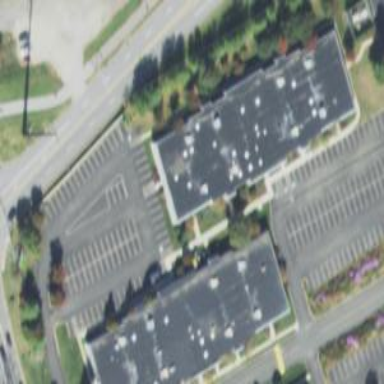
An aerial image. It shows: Commercial building.